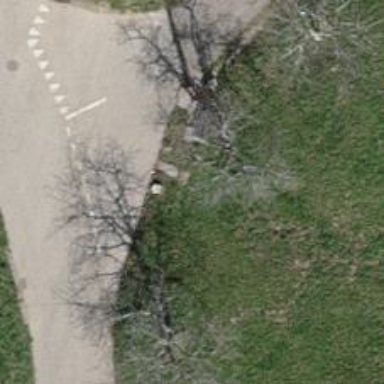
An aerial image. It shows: Bench for seating.